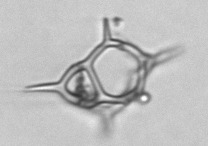
Label: Dictyocha